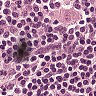
Metastatic tissue present: no